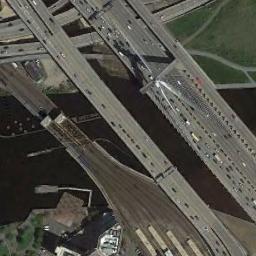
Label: bridge